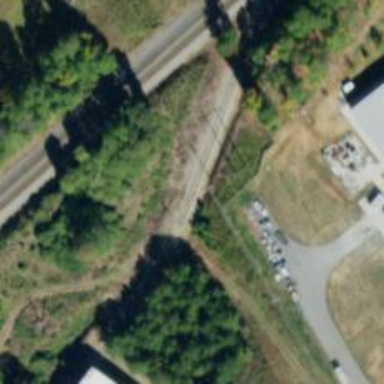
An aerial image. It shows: Disused railway spur.